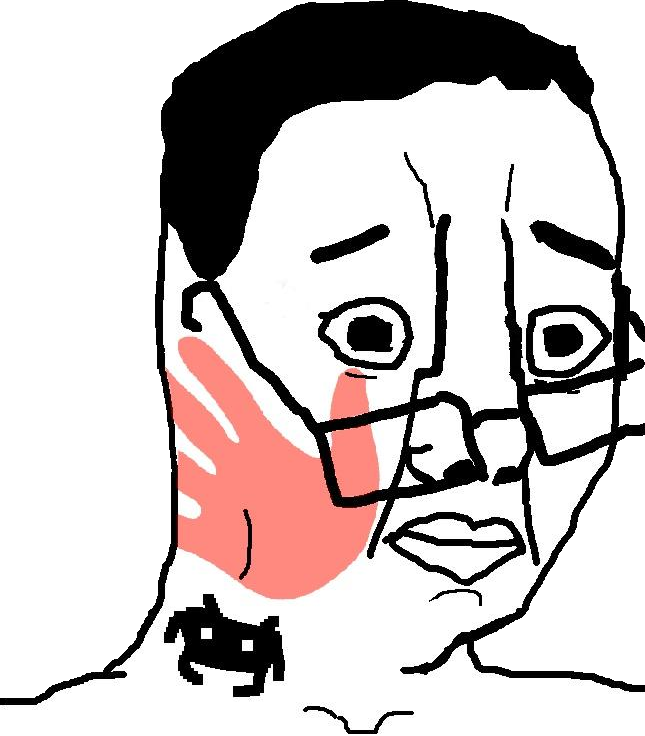
Label: 5_Poljak